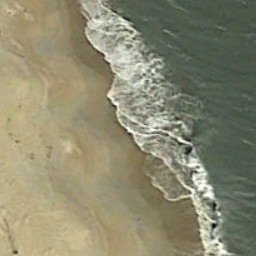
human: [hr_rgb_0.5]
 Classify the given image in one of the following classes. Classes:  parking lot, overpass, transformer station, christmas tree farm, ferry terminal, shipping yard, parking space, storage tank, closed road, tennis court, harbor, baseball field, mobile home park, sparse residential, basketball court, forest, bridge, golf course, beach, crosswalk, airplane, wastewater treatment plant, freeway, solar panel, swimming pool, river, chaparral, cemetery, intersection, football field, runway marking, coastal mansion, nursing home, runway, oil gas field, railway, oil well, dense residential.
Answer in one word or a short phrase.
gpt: beach